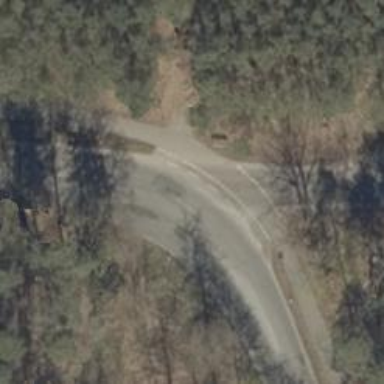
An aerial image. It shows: Uncontrolled crossing on the road.